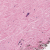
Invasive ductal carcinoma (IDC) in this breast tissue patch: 0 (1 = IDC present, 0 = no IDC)